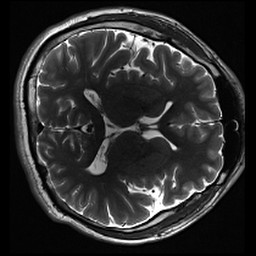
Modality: inplaneT2
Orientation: axial